Interaction volume radius: 5 \u00c5
Interaction volume height: 10 \u00c5
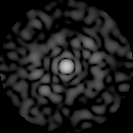
Disorder parameter: 0.8855